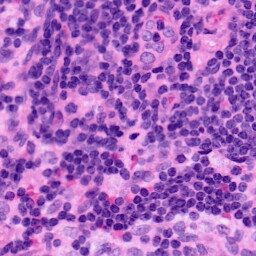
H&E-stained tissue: LymphNode